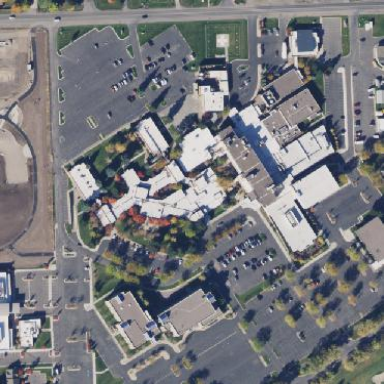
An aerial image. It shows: Hospital providing healthcare services.